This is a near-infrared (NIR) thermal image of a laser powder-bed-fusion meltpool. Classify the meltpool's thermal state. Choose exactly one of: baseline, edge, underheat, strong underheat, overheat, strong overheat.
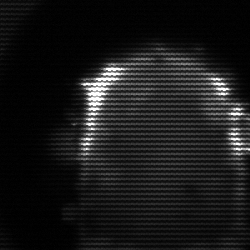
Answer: baseline